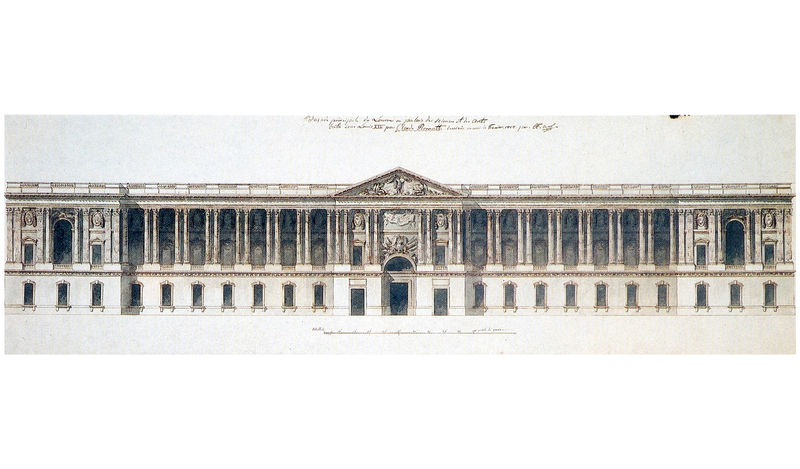
Titel: Louvre in Paris, Aufriss
Künstler: Carl von Fischer
Standort: München
Institution: Architektursammlung der Technischen Universität
Schlagwörter: flügel, schatten, weiß, aquarell, dreieck, ocker, fenster, frankreich, grau, licht, paris, schwarz, skizze, säule, säulen, tür, zeichnung, dach, gebäude, haus, schloss, architektur, sockel, stein, brüstung, front, renaissance, skulptur, relief, schrift, bogen, fassade, fassaden, türen, giebel, grafik, graphik, türe, französisch, treppe, symmetrie, inschrift, tor, galerie, bögen, eingang, tusche, loggia, münchen, symmetrisch, druck, schnitt, text, beschriftung, quer, reihe, entwurf, reihung, halbrund, portal, skulpturen, portale, risalit, plan, tempel, louvre, bau, mittelteil, klassizistisch, säulengang, riss, bauwerk, aufriss, tympanon, architekturentwurf, architekturzeichnung, doppelsäueln, giegel, kollonade, kollonaden, massangabe, maßstab, perrault, säulke, typanon, haupteingang, bauplan, protal, eingagn, fronton, rythmisiert, maßstabh